Interaction volume radius: 5 \u00c5
Interaction volume height: 15 \u00c5
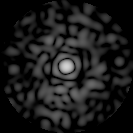
Disorder parameter: 0.8763